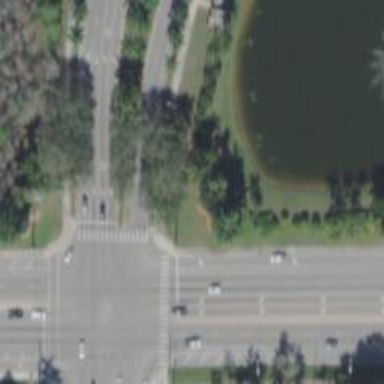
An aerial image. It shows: Controlled road crossing.